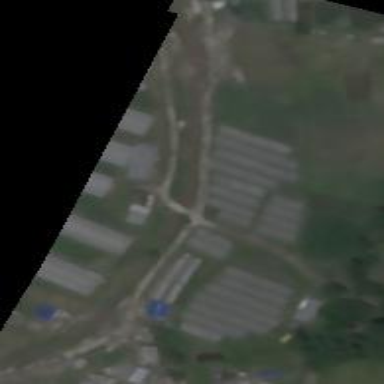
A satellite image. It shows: Farmyard area.